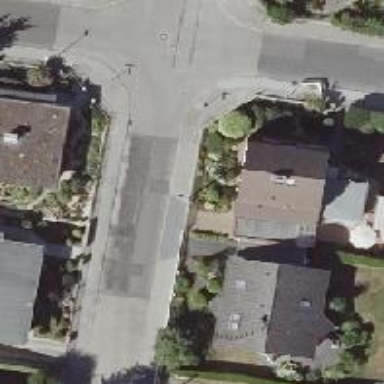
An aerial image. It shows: Residential road with asphalt surface. Both sides have sidewalks.